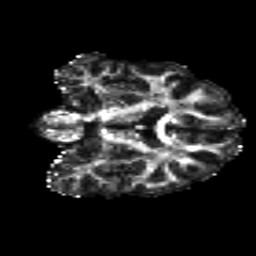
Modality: FA
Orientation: coronal
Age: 21
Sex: male
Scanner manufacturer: siemens
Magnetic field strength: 3 T
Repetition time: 8.8 s
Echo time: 0.085 s